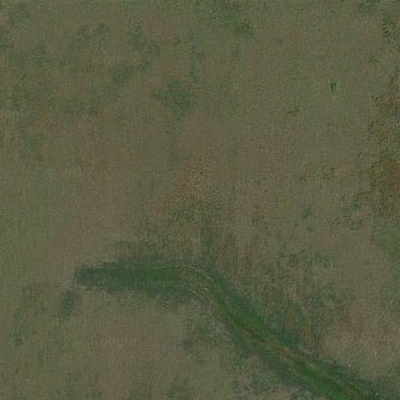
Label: aGrass